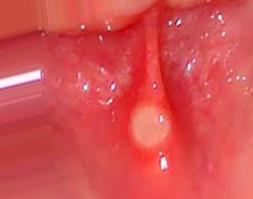
Condition: Mouth Ulcer